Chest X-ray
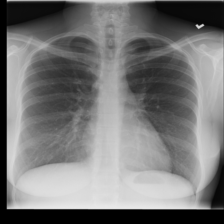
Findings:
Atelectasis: negative
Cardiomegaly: negative
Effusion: negative
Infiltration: negative
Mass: negative
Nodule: negative
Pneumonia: negative
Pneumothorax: negative
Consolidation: negative
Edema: negative
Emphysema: negative
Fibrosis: negative
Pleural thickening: negative
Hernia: negative